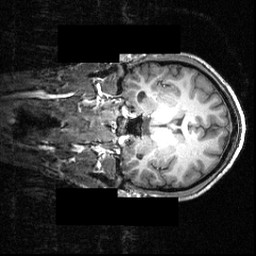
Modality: T1w
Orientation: coronal
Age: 26
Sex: male
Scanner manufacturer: siemens
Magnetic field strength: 3.951 T
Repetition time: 1.5 s
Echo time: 0.00335 s